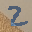
Label: 2